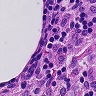
Metastatic tissue present: no